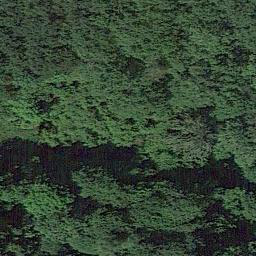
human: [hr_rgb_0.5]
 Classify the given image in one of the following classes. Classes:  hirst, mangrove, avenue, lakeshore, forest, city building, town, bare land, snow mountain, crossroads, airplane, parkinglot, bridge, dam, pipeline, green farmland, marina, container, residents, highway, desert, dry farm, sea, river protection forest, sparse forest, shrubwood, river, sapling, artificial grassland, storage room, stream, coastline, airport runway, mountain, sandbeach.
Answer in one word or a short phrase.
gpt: forest